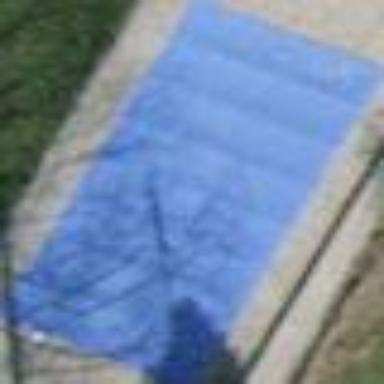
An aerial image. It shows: Swimming pool located in leisure land.